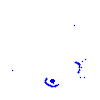
Particle: pion